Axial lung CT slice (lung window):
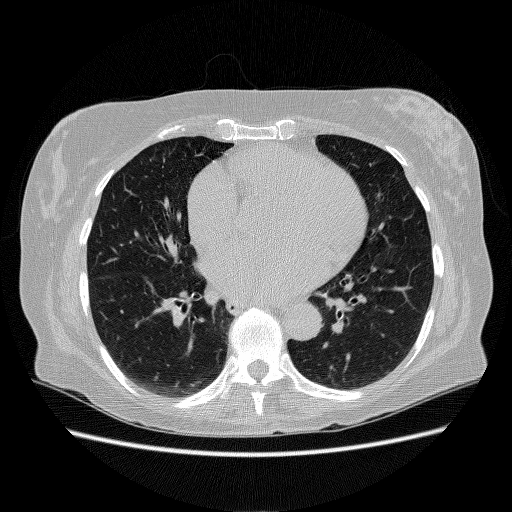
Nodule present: no